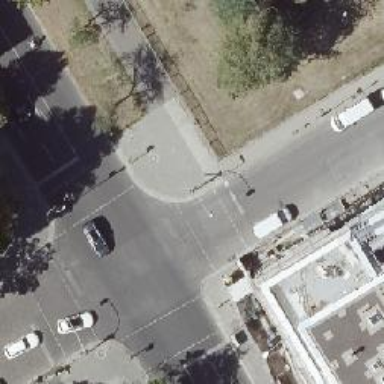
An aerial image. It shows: Residential road with asphalt surface and parallel parking lanes on both sides.